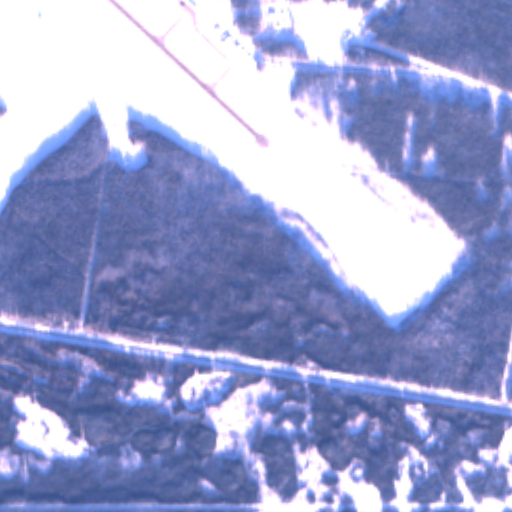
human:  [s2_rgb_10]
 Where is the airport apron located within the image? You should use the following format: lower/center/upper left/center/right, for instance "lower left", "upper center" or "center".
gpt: The airport apron is located in the upper center of the image.
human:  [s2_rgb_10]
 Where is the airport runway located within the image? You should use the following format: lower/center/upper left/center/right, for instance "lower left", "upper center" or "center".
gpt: The airport runway is located in the upper left of the image.
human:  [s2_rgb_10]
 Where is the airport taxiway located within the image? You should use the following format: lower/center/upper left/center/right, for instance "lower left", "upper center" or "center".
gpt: The airport taxiway is located in the upper left of the image.
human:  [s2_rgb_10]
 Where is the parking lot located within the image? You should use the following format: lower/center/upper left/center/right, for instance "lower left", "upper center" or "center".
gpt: The parking lot is located in the upper center of the image.
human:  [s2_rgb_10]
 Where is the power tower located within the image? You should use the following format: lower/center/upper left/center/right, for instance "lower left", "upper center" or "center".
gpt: The power tower is located in the lower of the image.
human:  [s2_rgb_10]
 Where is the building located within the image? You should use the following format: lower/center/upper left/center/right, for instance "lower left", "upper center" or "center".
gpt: The building is located in the upper center of the image.
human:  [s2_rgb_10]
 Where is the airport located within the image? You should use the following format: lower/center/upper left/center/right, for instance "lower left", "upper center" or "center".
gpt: There is no airport in the image.